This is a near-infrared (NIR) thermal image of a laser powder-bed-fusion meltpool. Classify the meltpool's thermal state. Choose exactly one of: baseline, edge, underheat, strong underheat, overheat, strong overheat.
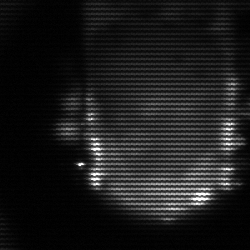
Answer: baseline